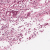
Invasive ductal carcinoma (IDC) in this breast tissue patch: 1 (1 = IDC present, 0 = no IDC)